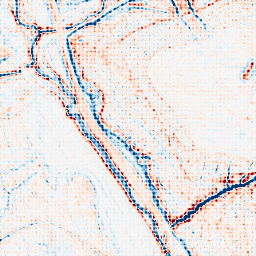
Category: edge_preserving
Decomposition family: anisotropic_diffusion
Decomposition parameters: iterations: 10
kappa: 100
gamma: 0.2
Upsampling method: sinc_blackman
Upsampling parameters: scale: 8
kernel_size: 8
Upsampling scale: 8